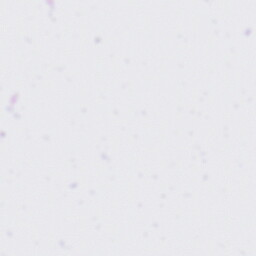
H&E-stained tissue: Liver